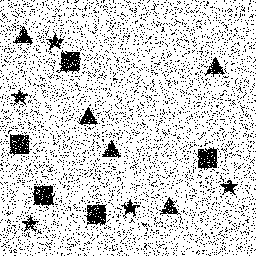
Squares: 5
Triangles: 5
Stars: 5
Total shapes: 15